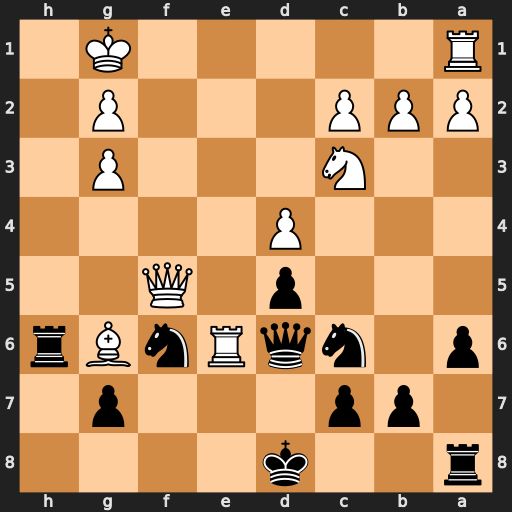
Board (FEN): r2k4/1pp3p1/p1nqRnBr/3p1Q2/3P4/2N3P1/PPP3P1/R5K1
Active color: b
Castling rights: -
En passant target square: -
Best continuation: Qxg3 Rxf6 Qh2+ Kf1 Qh1+